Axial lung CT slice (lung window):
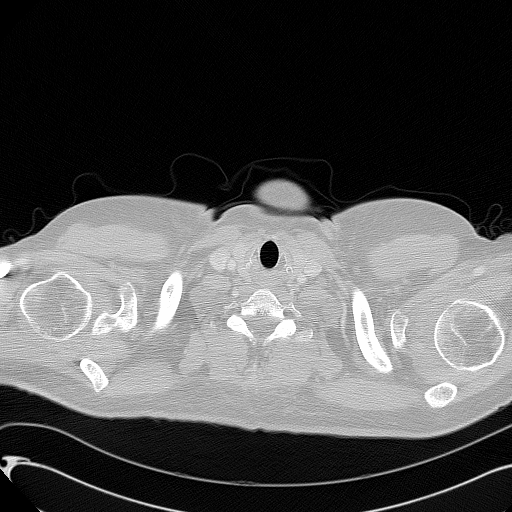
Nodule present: no